Interaction volume radius: 10 \u00c5
Interaction volume height: 15 \u00c5
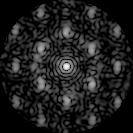
Disorder parameter: 0.5768